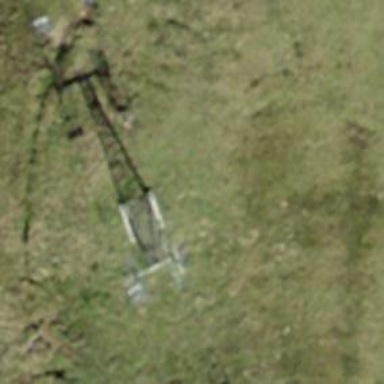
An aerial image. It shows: Pylon for aerialway.